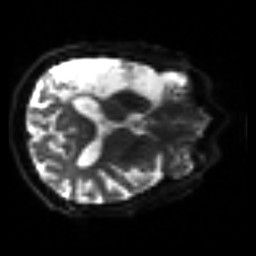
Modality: sbref
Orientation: axial
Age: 56
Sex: male
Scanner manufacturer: siemens
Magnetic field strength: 3 T
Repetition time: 3.2 s
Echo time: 0.081 s